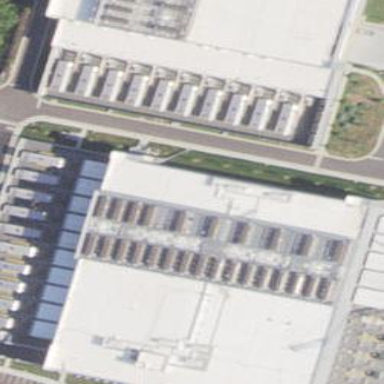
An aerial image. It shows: Data center building.